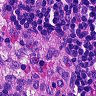
Metastatic tissue present: no